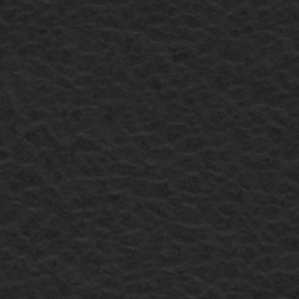
Label: frost